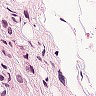
Metastatic tissue present: yes